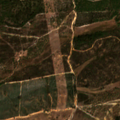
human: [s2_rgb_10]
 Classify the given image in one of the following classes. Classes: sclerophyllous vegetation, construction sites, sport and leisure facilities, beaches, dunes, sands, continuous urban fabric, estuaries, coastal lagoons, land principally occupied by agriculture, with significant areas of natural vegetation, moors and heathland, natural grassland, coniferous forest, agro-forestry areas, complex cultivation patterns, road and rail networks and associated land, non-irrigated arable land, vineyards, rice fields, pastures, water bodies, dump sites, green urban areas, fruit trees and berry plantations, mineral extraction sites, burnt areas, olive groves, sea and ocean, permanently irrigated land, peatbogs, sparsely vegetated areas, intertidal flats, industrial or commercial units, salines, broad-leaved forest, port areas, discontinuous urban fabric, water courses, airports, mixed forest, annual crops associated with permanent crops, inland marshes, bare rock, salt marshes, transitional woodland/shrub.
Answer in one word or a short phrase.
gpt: broad-leaved forest, mixed forest, transitional woodland/shrub